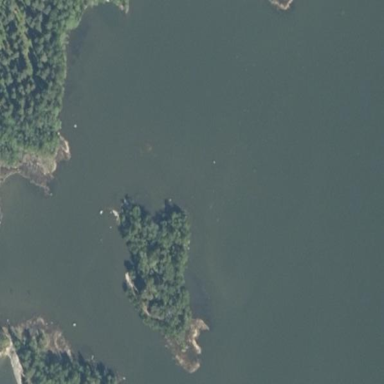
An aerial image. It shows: Islet.